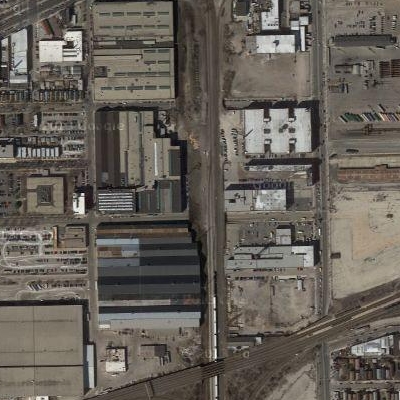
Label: Industry